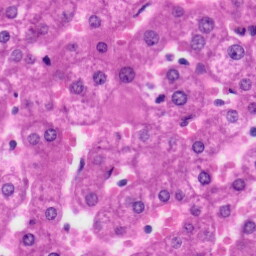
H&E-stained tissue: Liver